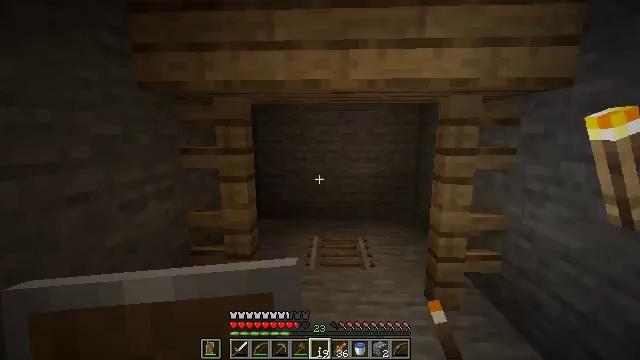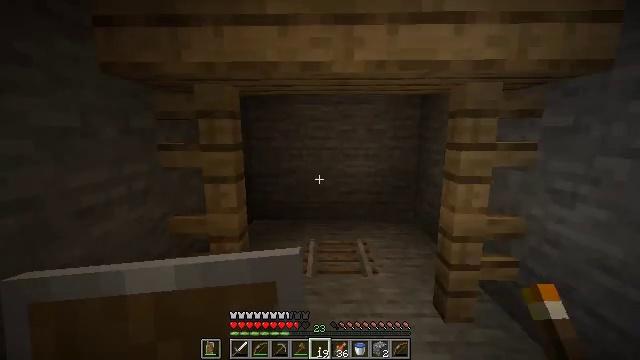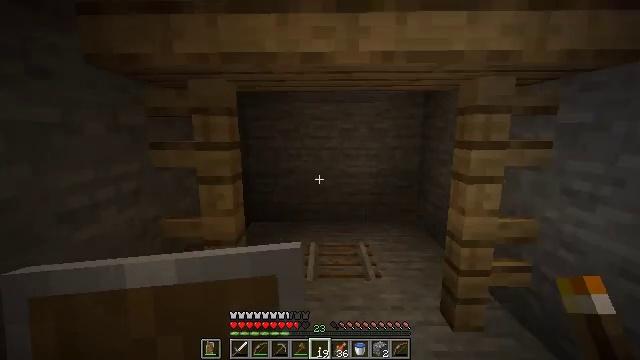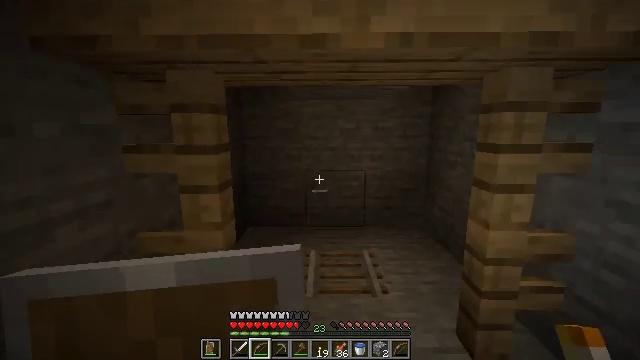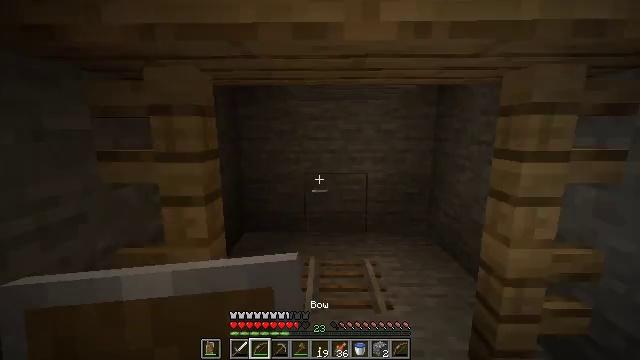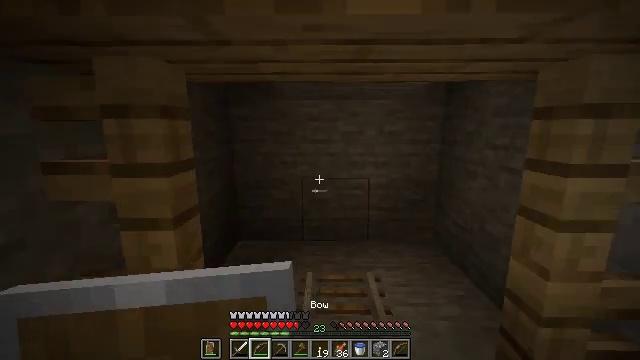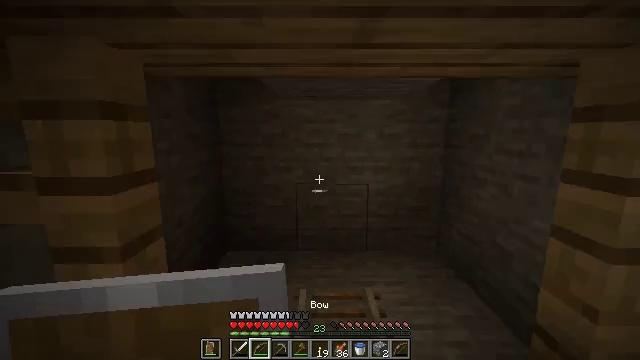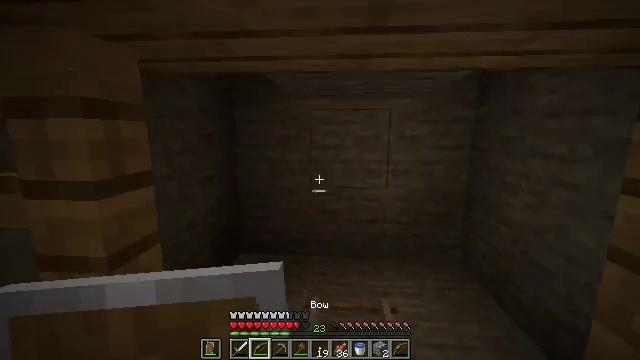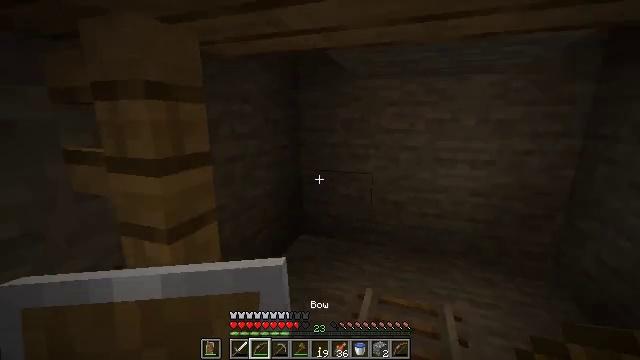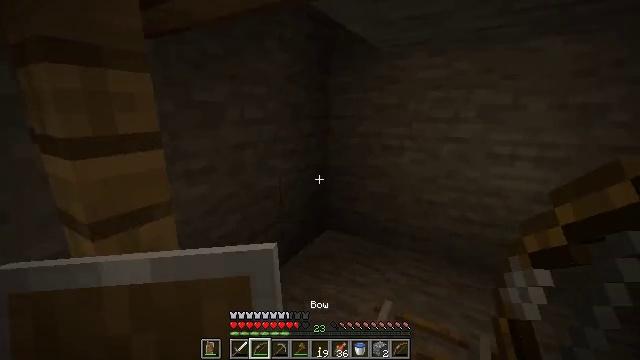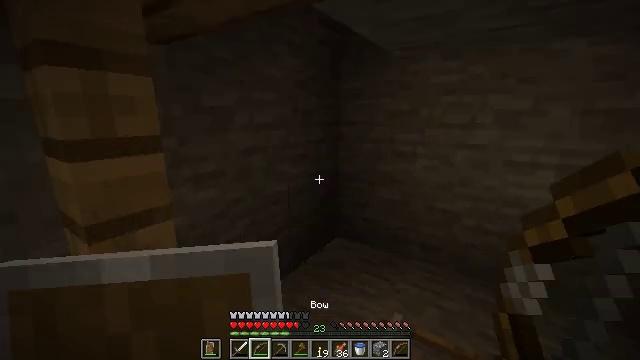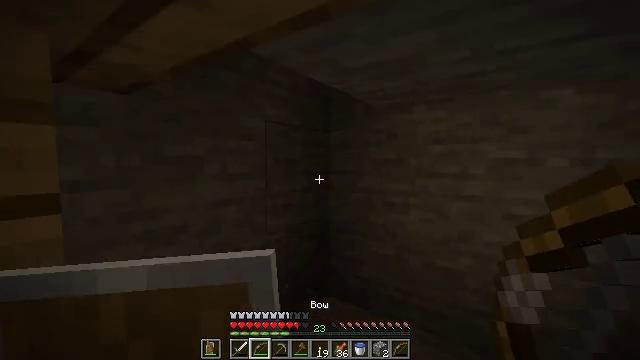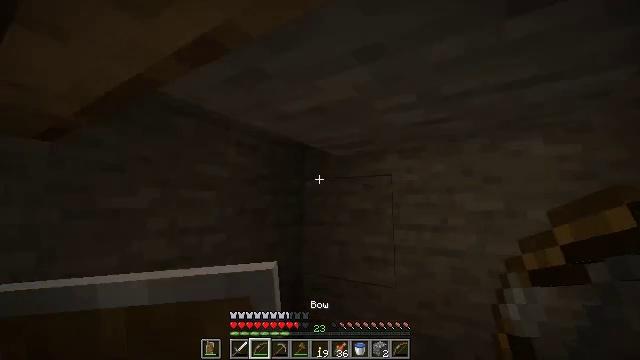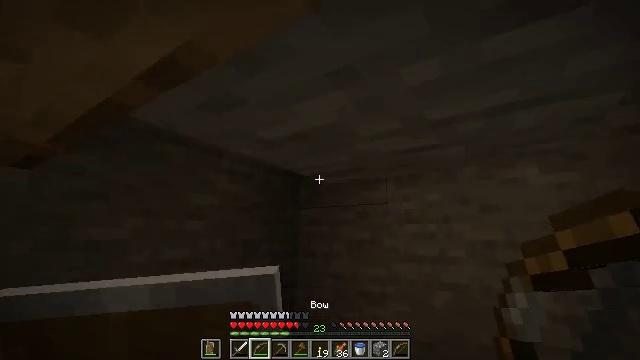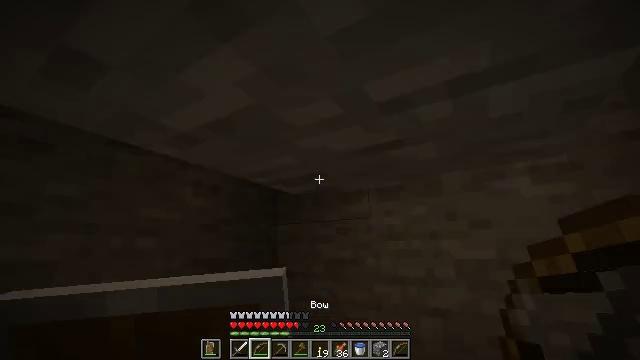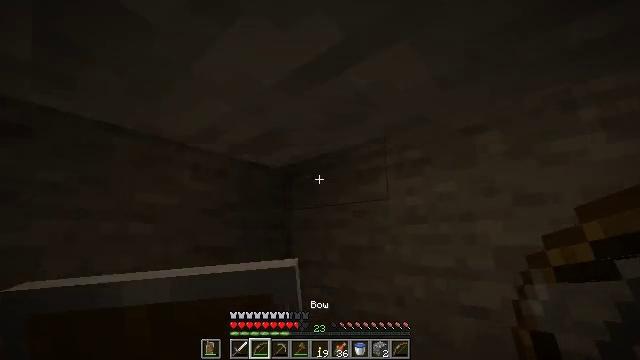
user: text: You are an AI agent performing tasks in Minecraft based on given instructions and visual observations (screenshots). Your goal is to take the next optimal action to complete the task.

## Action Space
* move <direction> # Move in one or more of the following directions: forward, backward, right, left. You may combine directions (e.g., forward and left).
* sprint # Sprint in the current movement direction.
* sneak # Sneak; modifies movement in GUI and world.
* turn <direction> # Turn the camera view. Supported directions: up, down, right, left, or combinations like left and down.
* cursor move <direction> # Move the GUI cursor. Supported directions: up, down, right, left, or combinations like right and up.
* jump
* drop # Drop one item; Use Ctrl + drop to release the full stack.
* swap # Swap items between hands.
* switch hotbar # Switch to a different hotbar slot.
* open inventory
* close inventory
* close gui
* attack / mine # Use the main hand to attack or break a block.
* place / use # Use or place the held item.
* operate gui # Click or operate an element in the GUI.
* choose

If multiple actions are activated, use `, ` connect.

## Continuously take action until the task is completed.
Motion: motion action
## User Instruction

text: Mine the rail.
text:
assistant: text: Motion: move forward, turn right
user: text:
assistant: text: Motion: move forward
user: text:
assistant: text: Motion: move forward, switch to hotbar 2
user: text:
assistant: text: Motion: move forward, switch to hotbar 2
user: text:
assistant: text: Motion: move forward, switch to hotbar 2
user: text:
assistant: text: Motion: move forward
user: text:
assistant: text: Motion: move forward and move right, turn left
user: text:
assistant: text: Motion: move forward and move right, turn left and down
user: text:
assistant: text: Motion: move forward and move right, turn left and down
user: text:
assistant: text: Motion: move forward and move right, turn left and up
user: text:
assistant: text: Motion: move forward and move right, turn left and up
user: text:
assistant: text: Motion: move forward and move right, turn right and up
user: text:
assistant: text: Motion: move forward and move right, turn up
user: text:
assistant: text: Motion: move forward and move right, turn up
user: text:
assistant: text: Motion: move forward and move right, turn left and down
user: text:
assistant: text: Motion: move forward and move right, turn left and down
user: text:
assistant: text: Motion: move forward and move right, turn left and down
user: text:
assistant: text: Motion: move right, turn left and down
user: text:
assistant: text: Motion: move right, turn left and down
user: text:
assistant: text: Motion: move right, turn left
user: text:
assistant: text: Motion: turn left and up
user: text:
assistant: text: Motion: turn left
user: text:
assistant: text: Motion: no_op
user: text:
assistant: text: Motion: no_op
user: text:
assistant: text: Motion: turn left
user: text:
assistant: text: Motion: turn left
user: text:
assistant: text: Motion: turn left and down
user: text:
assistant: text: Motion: turn left and down
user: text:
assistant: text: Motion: turn left and down
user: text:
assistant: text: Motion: turn left and down